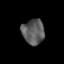
Tissue: lung
Cell type: Myeloid cells
Senescence score: 0.2174
Nuclear area (px): 549
Mean DAPI intensity: 91.277